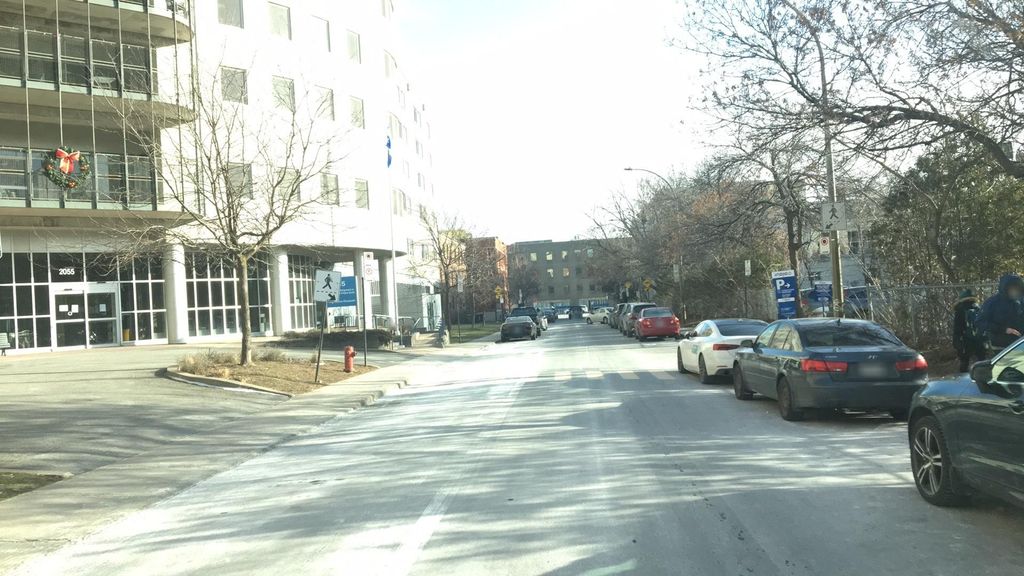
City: montreal